CT reconstruction: convct
Segmentation target: spine
Patient: M, age 56
ISS stage: Stage 3
Metal implant: yes
Notes: Metal implant in spine
Axial slice:
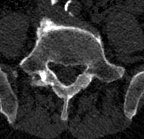
Sagittal slice:
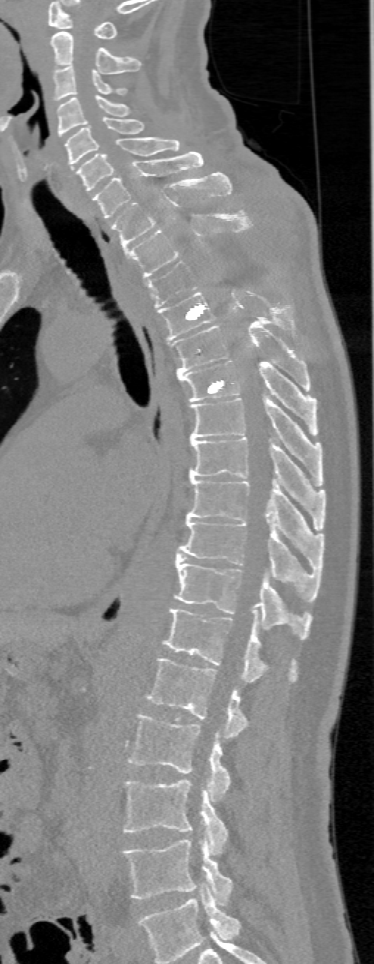